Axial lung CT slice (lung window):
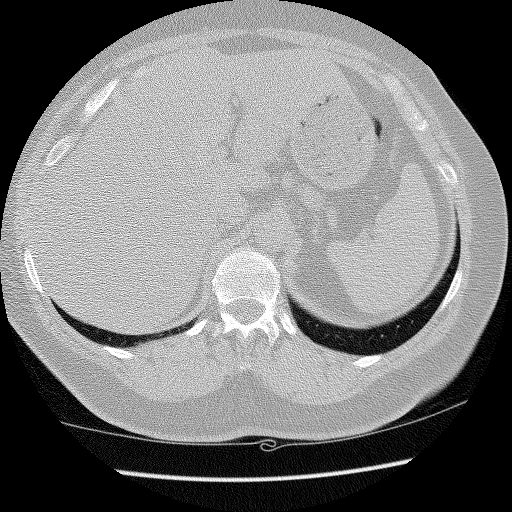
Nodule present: no